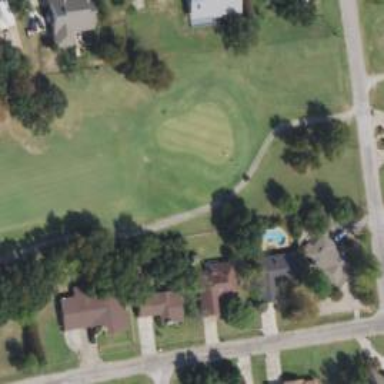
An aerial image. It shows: View of golf hole.